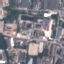
Land use / land cover: Industrial